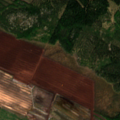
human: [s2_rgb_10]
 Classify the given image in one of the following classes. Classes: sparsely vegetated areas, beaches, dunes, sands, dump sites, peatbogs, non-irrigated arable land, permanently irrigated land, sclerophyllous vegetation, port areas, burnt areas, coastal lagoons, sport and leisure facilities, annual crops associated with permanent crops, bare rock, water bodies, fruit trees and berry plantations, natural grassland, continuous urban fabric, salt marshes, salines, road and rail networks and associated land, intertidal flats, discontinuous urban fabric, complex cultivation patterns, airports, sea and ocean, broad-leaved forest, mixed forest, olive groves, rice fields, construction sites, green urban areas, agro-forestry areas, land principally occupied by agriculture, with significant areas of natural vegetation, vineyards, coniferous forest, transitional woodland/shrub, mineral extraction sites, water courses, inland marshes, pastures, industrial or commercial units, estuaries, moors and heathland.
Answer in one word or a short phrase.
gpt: non-irrigated arable land, coniferous forest, mixed forest, transitional woodland/shrub, peatbogs